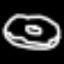
Label: donut